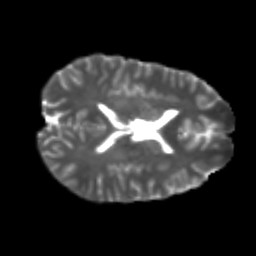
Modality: T2w
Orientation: axial
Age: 20
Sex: male
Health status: healthy
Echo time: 0.074 s